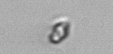
Label: Heterocapsa_rotundata